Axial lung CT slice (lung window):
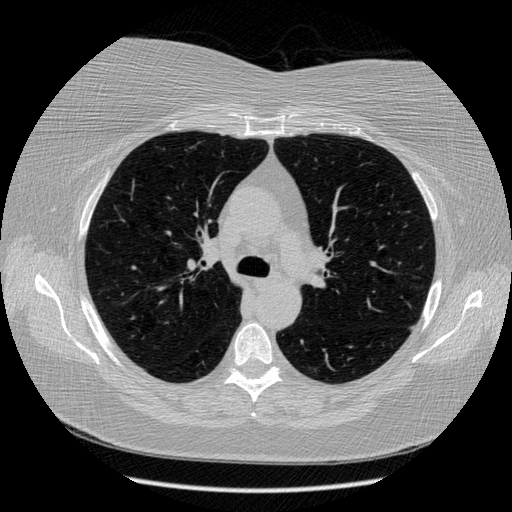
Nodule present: no